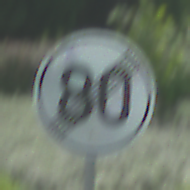
Verkehrszeichen: EndeGeschwindigkeit80
Umgebung: Outdoor, Nature
Tageszeit: Midday
Wetter: PartlyCloudy
Licht: Natural
Jahreszeit: NotSpecified
Kontrast: HighContrast